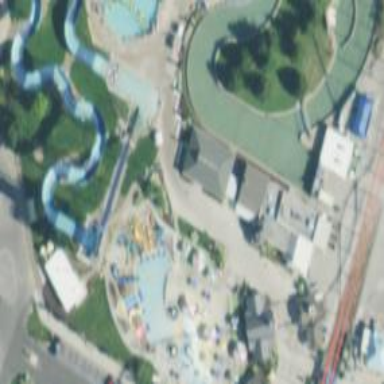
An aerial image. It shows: Tourism attraction featuring water slide.